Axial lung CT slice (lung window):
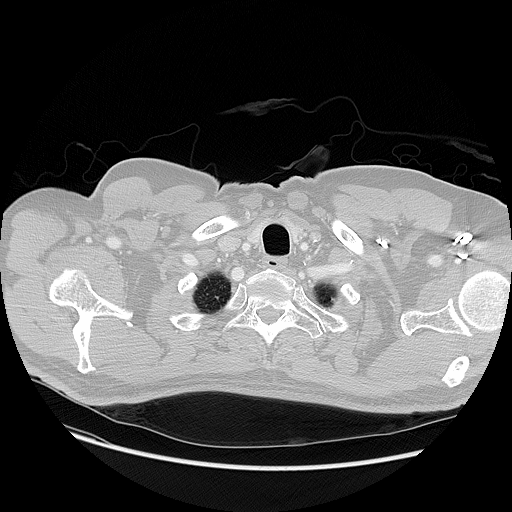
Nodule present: no